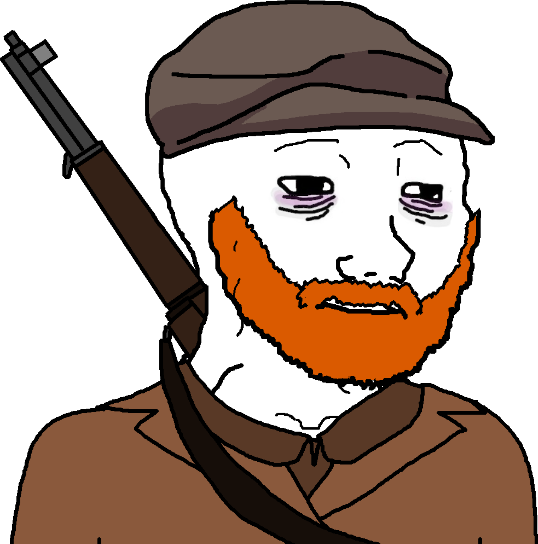
Label: 5_Doomer